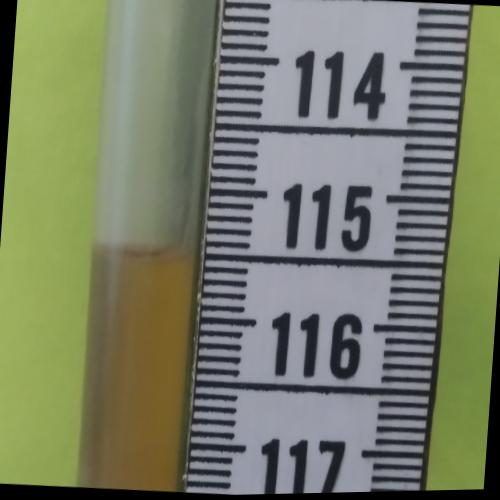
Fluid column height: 115.5 cm